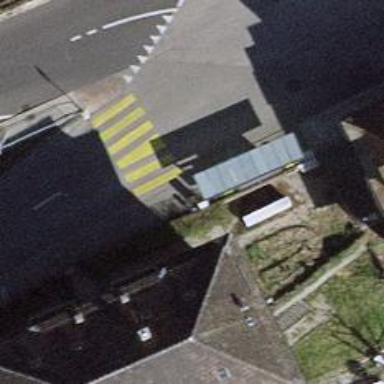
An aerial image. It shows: Uncontrolled crossing on the road.